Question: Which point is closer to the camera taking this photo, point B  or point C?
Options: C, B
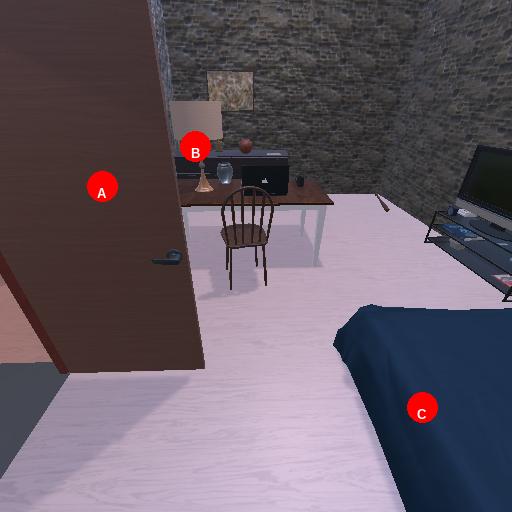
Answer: C